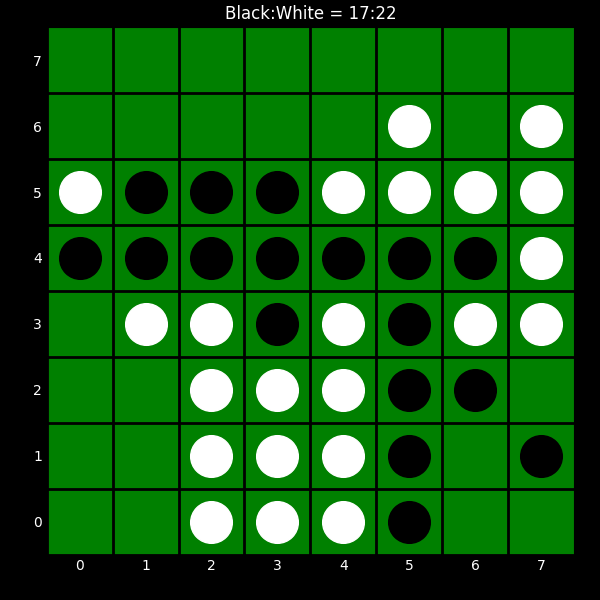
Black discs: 17
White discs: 22